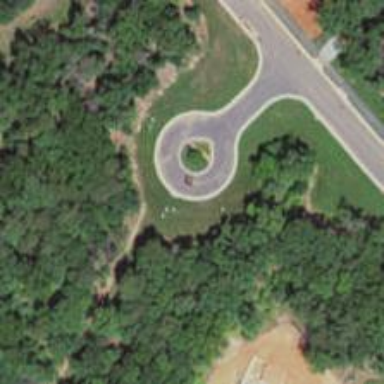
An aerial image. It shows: Turning loop on the road.